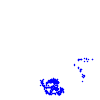
Particle: electron